Question: I have this
'''
Array
(
[Group1] => Array
(
[1] => Array
(
[Item1] => 1
[Item2] => 11
)
[2] => Array
(
[Item1] => 2
[Item2] => 22
[Item3] => 222
)
[3] => Array
(
[Item1] => 3
[Item2] => 33
)
)
[Group2] => Array
(
[1] => Array
(
[Item11] => 1111
)
[2] => Array
(
[Item22] => 2222
)
[3] => Array
(
[Item33] => 3333
)
)
)
'''
And I need to print it out row by row.
Like this: (Items print key value)
'''
'Group1' -> '1' -> '(Item1)=>'1''
'Group1' -> '2' -> '(Item1)=>'2''
'Group1' -> '3' -> '(Item1)=>'3''
'Group1' -> '1' -> '(Item2)=>'11''
'Group1' -> '2' -> '(Item2)=>'22''
'Group1' -> '3' -> '(Item2)=>'33''
'Group1' -> '1' -> '(Item3)=>'''
'Group1' -> '2' -> '(Item3)=>'222''
'Group1' -> '3' -> '(Item3)=>'''
'Group2' -> '1' -> '(Item1)=>'1111''
'Group2' -> '2' -> '(Item1)=>'''
'Group2' -> '3' -> '(Item1)=>'''
'Group2' -> '1' -> '(Item2)=>'''
'Group2' -> '2' -> '(Item2)=>'2222''
'Group2' -> '3' -> '(Item2)=>'''
'Group2' -> '1' -> '(Item3)=>'''
'Group2' -> '2' -> '(Item3)=>'''
'Group2' -> '3' -> '(Item3)=>'3333''
'''
It has to be done Row by Row.
For 'Group' its easy, just read them sequentially.
But when I reach the "MONTH" array (second tier represented by (1,2,3))
How do I write a loop to step through each "MONTH" sub array element 1.
Then again each "MONTH" sub element 2. etc.
I want to achieve something like this. (only the yellow bit is important)

Well, Could not do it so I took a step back and tried n different approach.
Putting the "Month" in the bottom tier allowed me to use for loops suggested by 'Alexey Kurilov'
Thanks for that.
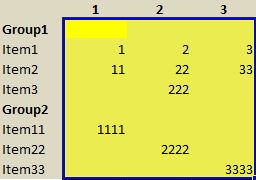
Answer: Why don't use foreach?
'''
foreach( $arr as $group => $arr1 ) {
foreach( $arr1 as $month => $arr2 ) {
foreach( $arr2 as $id => $item ) {
echo $group.' -> '.$month.' -> '.$id.' -> '.$item;
}
}
}
'''